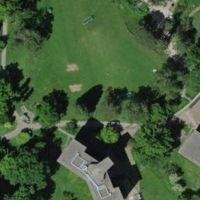
EUNIS habitat code: 53
Species observed at this site:
Corvus corone
Columba livia